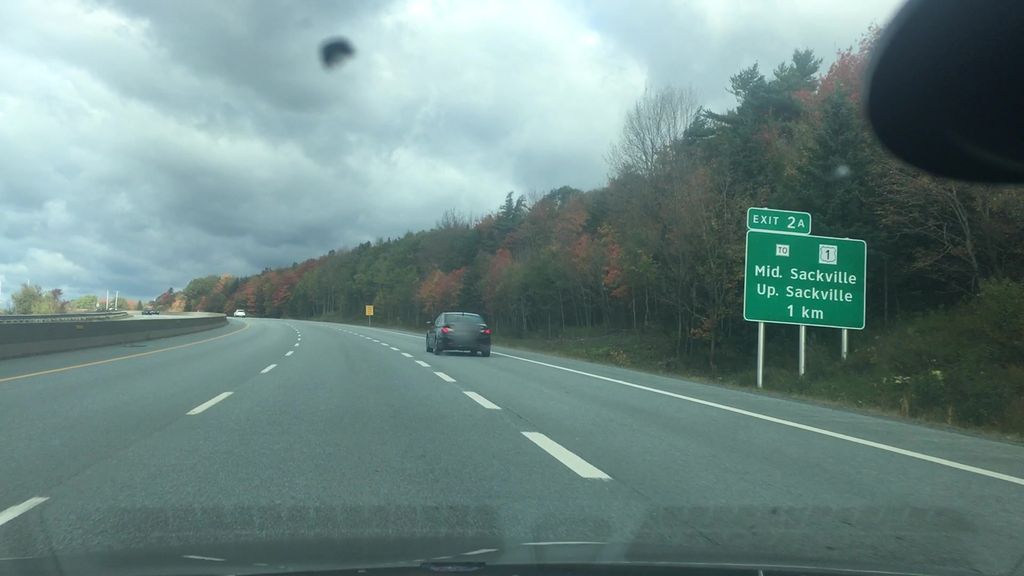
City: halifax